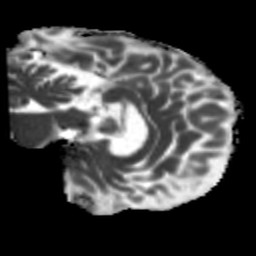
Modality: MD
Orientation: sagittal
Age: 66
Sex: male
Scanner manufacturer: siemens
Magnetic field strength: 3 T
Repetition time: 5.25 s
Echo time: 0.08 s